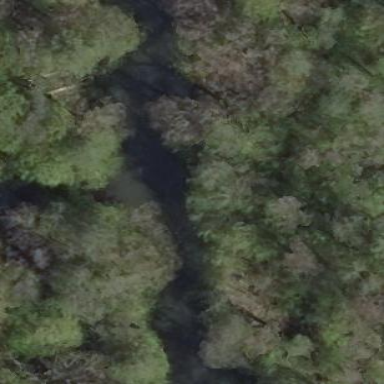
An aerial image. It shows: Oxbow water feature in natural setting.